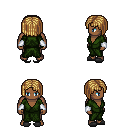
a pixel art fantasy rpg character, male body template, human, dark skin, green robe, magenta pants, blonde pageboy hairstyle, white cloth bracers, gray slippers, four views (front, back, left, right), 2x2 character sprite sheet, small pixel art, hard edges, no anti-aliasing